Aerial crown-view tile of a tropical tree (Barro Colorado Island, Panama), acquired 20240716:
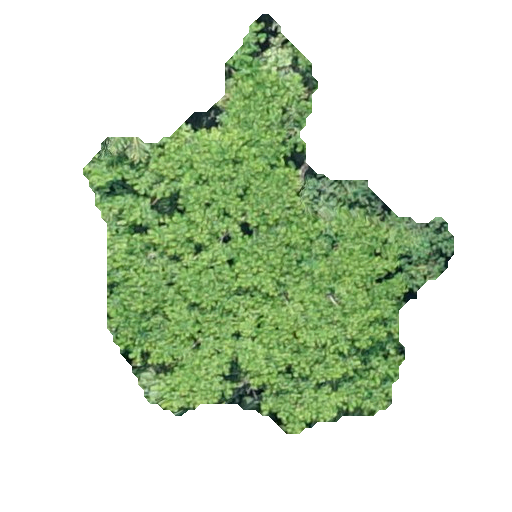
Species: Zanthoxylum ekmanii
GBIF accepted scientific name: Zanthoxylum ekmanii
Crown area: 135.992 m²